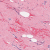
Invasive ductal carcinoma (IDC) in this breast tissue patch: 1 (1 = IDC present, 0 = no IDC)